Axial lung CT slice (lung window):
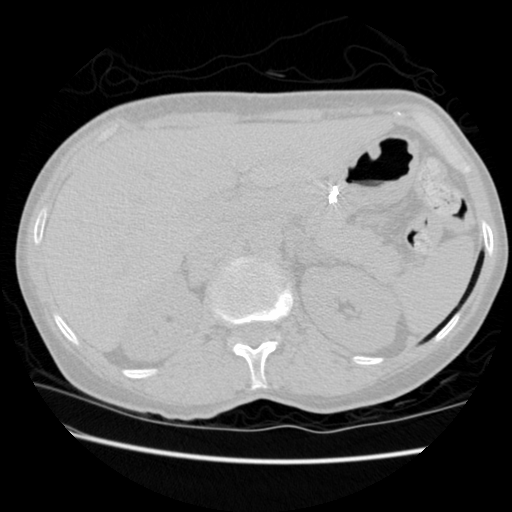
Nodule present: no